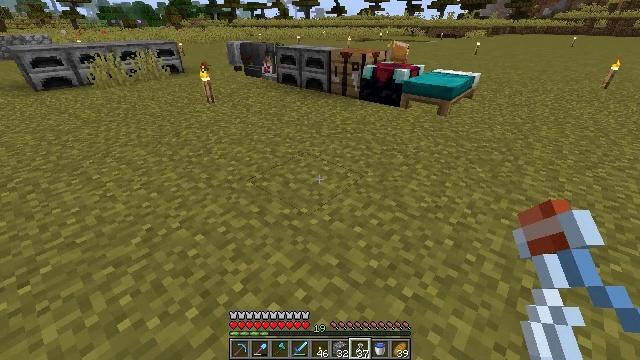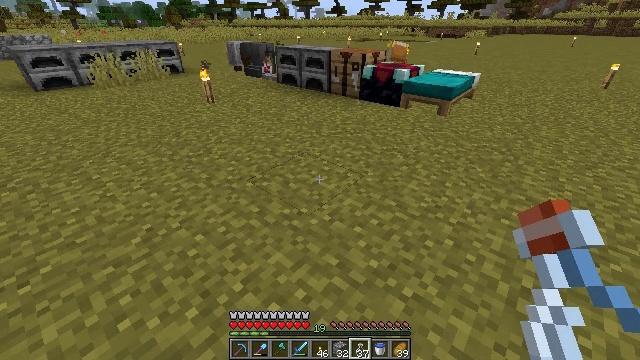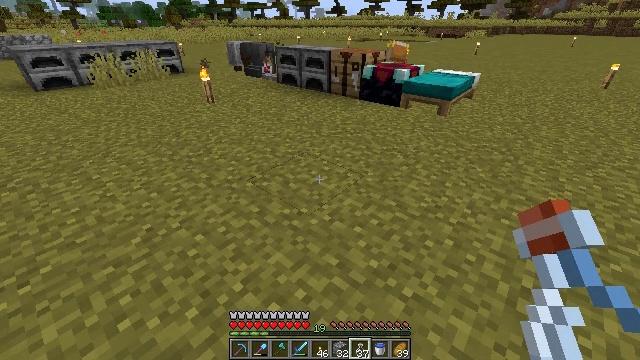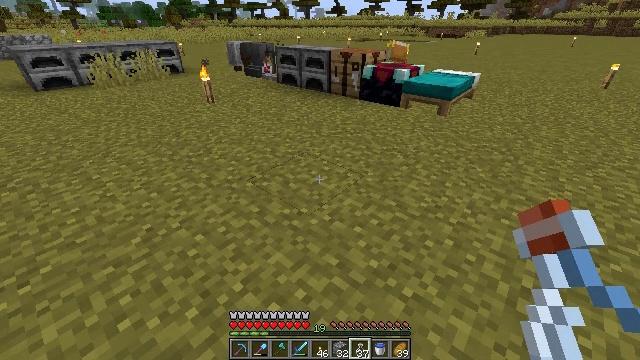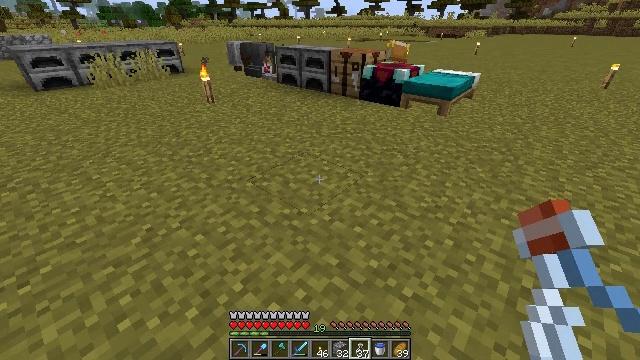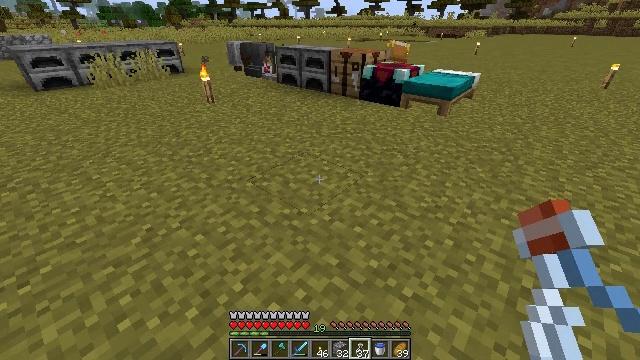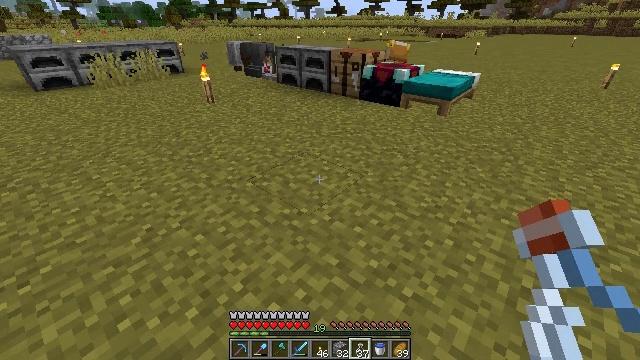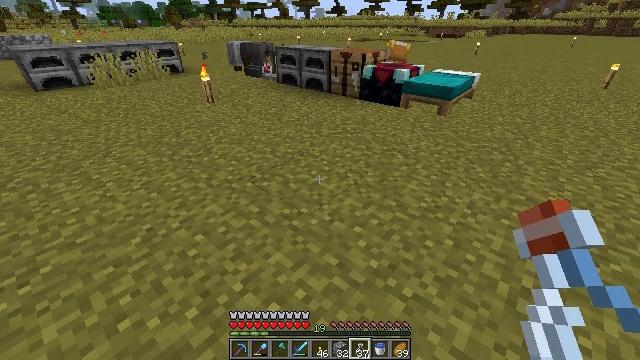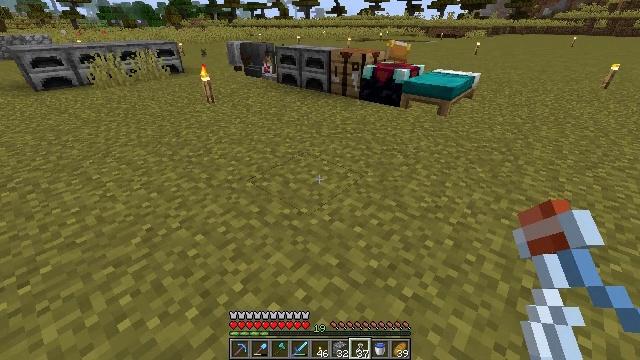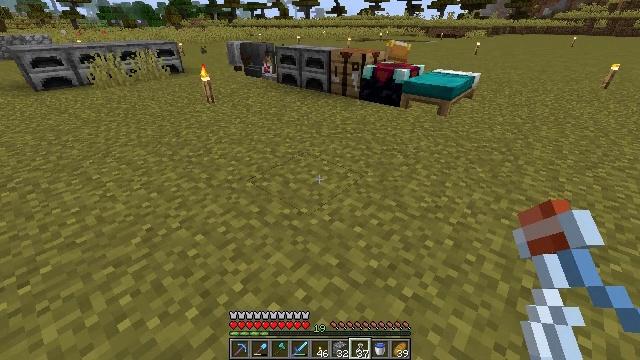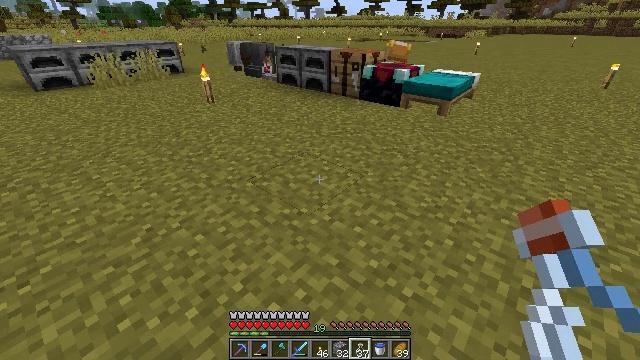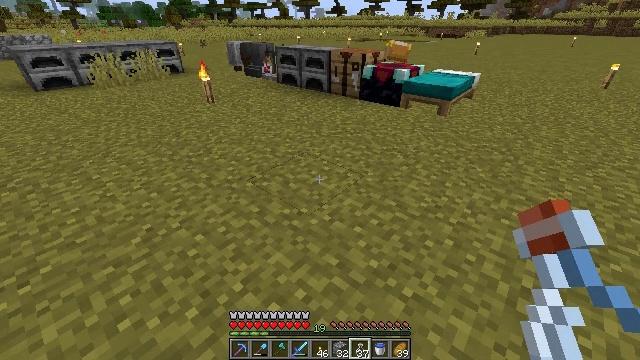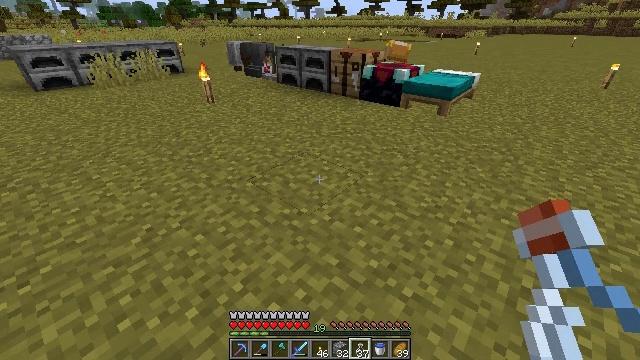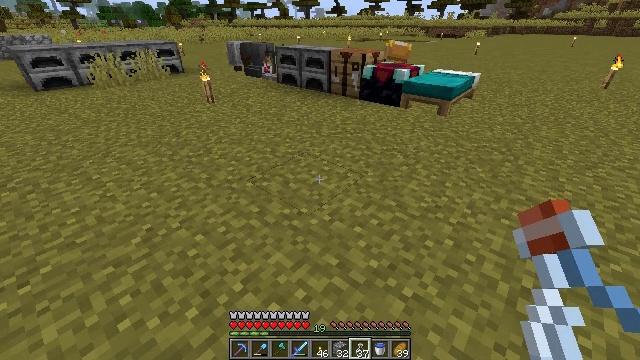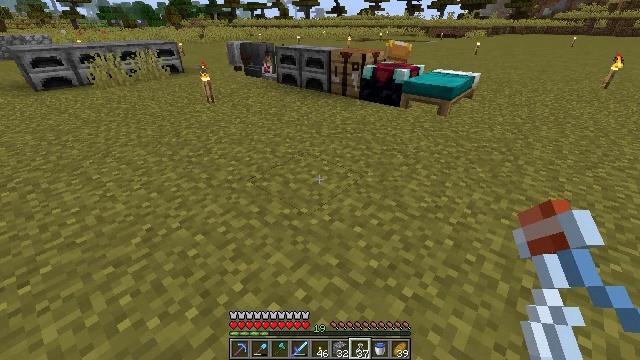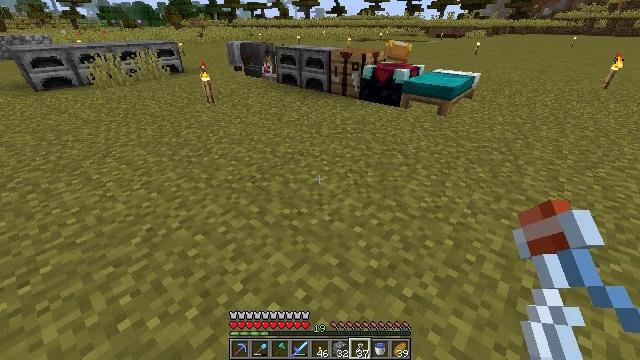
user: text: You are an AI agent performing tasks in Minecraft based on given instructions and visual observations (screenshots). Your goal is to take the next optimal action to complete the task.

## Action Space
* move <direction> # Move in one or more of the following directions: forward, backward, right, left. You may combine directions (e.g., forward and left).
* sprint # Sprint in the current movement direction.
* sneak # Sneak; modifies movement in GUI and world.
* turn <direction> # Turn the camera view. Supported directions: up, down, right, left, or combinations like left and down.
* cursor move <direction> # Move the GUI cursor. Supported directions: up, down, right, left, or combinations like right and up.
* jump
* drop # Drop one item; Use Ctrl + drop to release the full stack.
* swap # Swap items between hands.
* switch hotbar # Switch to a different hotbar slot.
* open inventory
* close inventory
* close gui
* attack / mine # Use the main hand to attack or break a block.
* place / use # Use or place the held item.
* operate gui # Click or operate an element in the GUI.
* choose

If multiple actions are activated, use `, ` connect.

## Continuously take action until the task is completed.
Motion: motion action
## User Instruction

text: Drop a glass bottle.
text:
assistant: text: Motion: no_op
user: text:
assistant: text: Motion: no_op
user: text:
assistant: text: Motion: no_op
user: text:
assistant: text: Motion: no_op
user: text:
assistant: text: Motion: no_op
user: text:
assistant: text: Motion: no_op
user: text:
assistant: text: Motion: no_op
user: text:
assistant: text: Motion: no_op
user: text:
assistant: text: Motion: no_op
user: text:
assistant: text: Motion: no_op
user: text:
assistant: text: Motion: no_op
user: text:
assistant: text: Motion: no_op
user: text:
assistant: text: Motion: no_op
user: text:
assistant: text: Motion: no_op
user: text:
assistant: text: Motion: no_op
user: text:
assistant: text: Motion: no_op
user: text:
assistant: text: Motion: no_op
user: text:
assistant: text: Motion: no_op
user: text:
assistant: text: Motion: no_op
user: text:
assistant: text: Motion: no_op
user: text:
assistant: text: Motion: no_op
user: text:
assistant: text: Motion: no_op
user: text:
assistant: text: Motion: no_op
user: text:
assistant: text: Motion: no_op
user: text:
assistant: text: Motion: no_op
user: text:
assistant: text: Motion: no_op
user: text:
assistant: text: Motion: no_op
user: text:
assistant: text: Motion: no_op
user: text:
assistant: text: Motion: no_op
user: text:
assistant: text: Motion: no_op